Chest X-ray. View position: AP
Patient age: 59
Patient sex: M
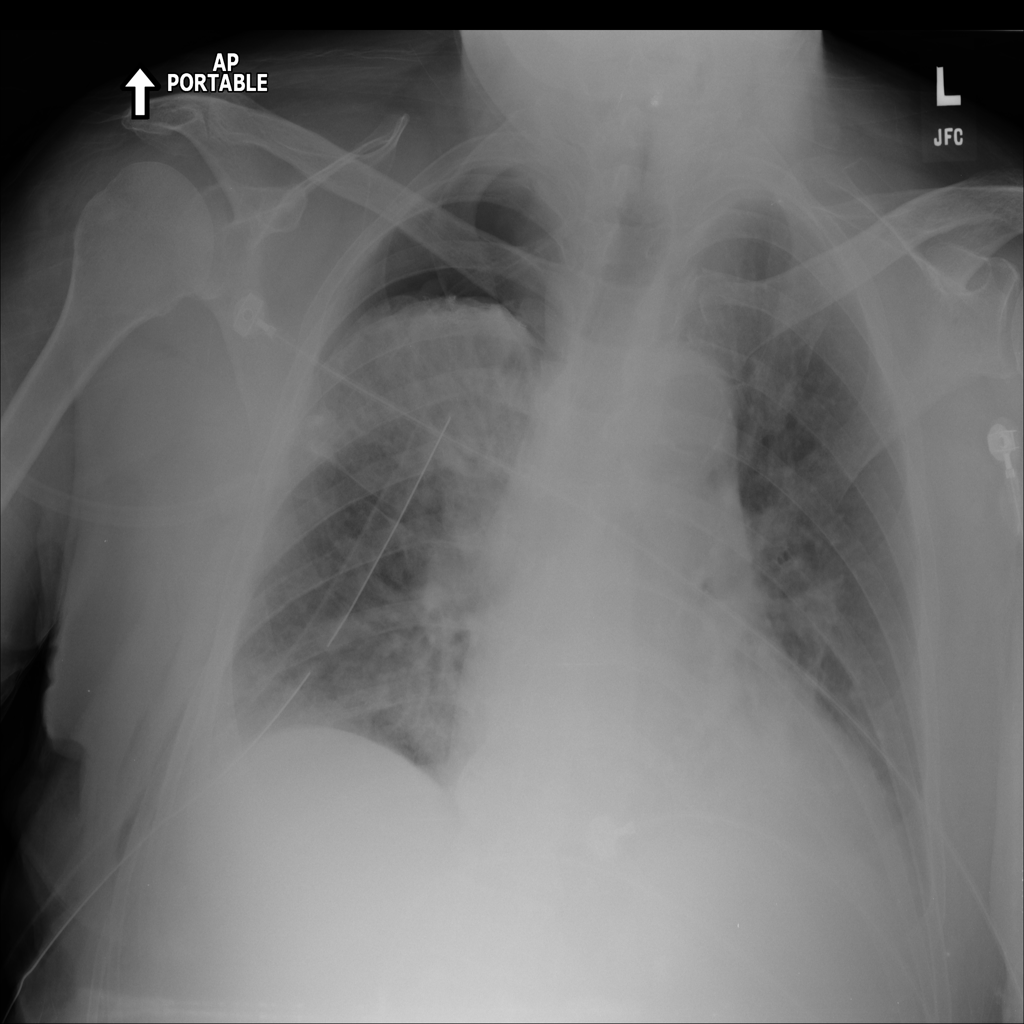
Finding: Pneumothorax